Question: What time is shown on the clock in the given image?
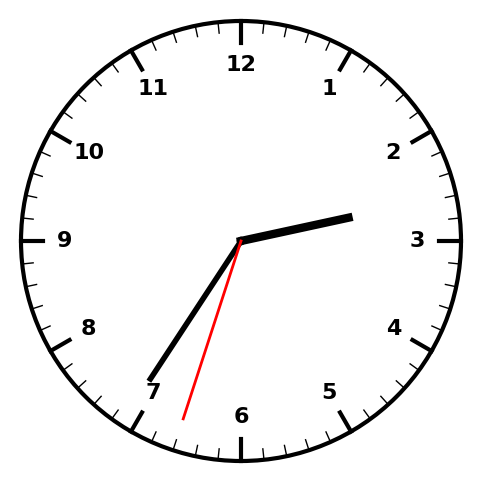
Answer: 02:35:33